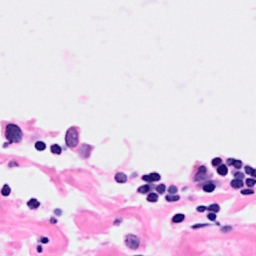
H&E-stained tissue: Breast